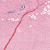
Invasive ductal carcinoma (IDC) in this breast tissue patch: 0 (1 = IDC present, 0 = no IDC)